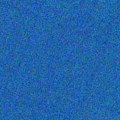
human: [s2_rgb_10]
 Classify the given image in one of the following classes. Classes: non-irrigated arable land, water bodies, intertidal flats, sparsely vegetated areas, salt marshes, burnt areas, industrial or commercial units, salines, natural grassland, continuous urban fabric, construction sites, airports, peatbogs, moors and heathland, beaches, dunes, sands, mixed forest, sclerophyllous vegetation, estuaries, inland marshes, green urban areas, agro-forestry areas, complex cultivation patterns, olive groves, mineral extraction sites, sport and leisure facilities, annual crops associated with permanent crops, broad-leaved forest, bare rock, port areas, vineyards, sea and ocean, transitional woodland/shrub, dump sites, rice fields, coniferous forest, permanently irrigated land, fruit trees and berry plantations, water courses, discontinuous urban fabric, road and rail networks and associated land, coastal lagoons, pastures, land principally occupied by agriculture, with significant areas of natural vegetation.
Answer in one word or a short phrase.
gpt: sea and ocean